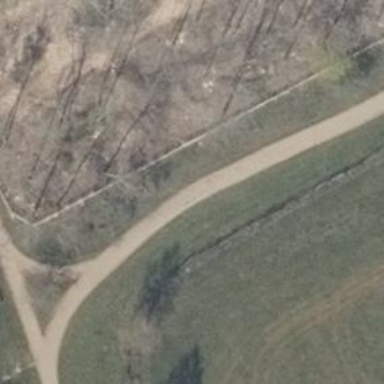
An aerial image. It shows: Footway along the road.